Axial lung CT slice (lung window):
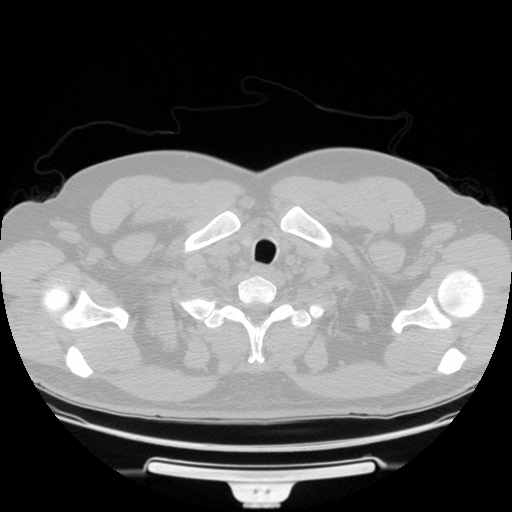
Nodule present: no